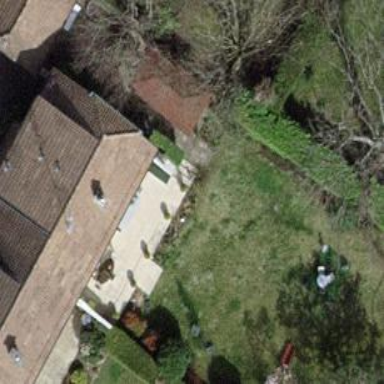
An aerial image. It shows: Garden surrounded by fence.